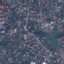
Land use / land cover: Residential